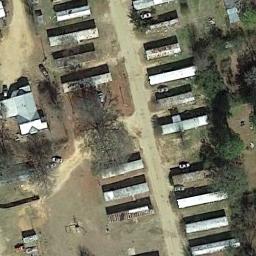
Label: mobile_home_park